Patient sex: M
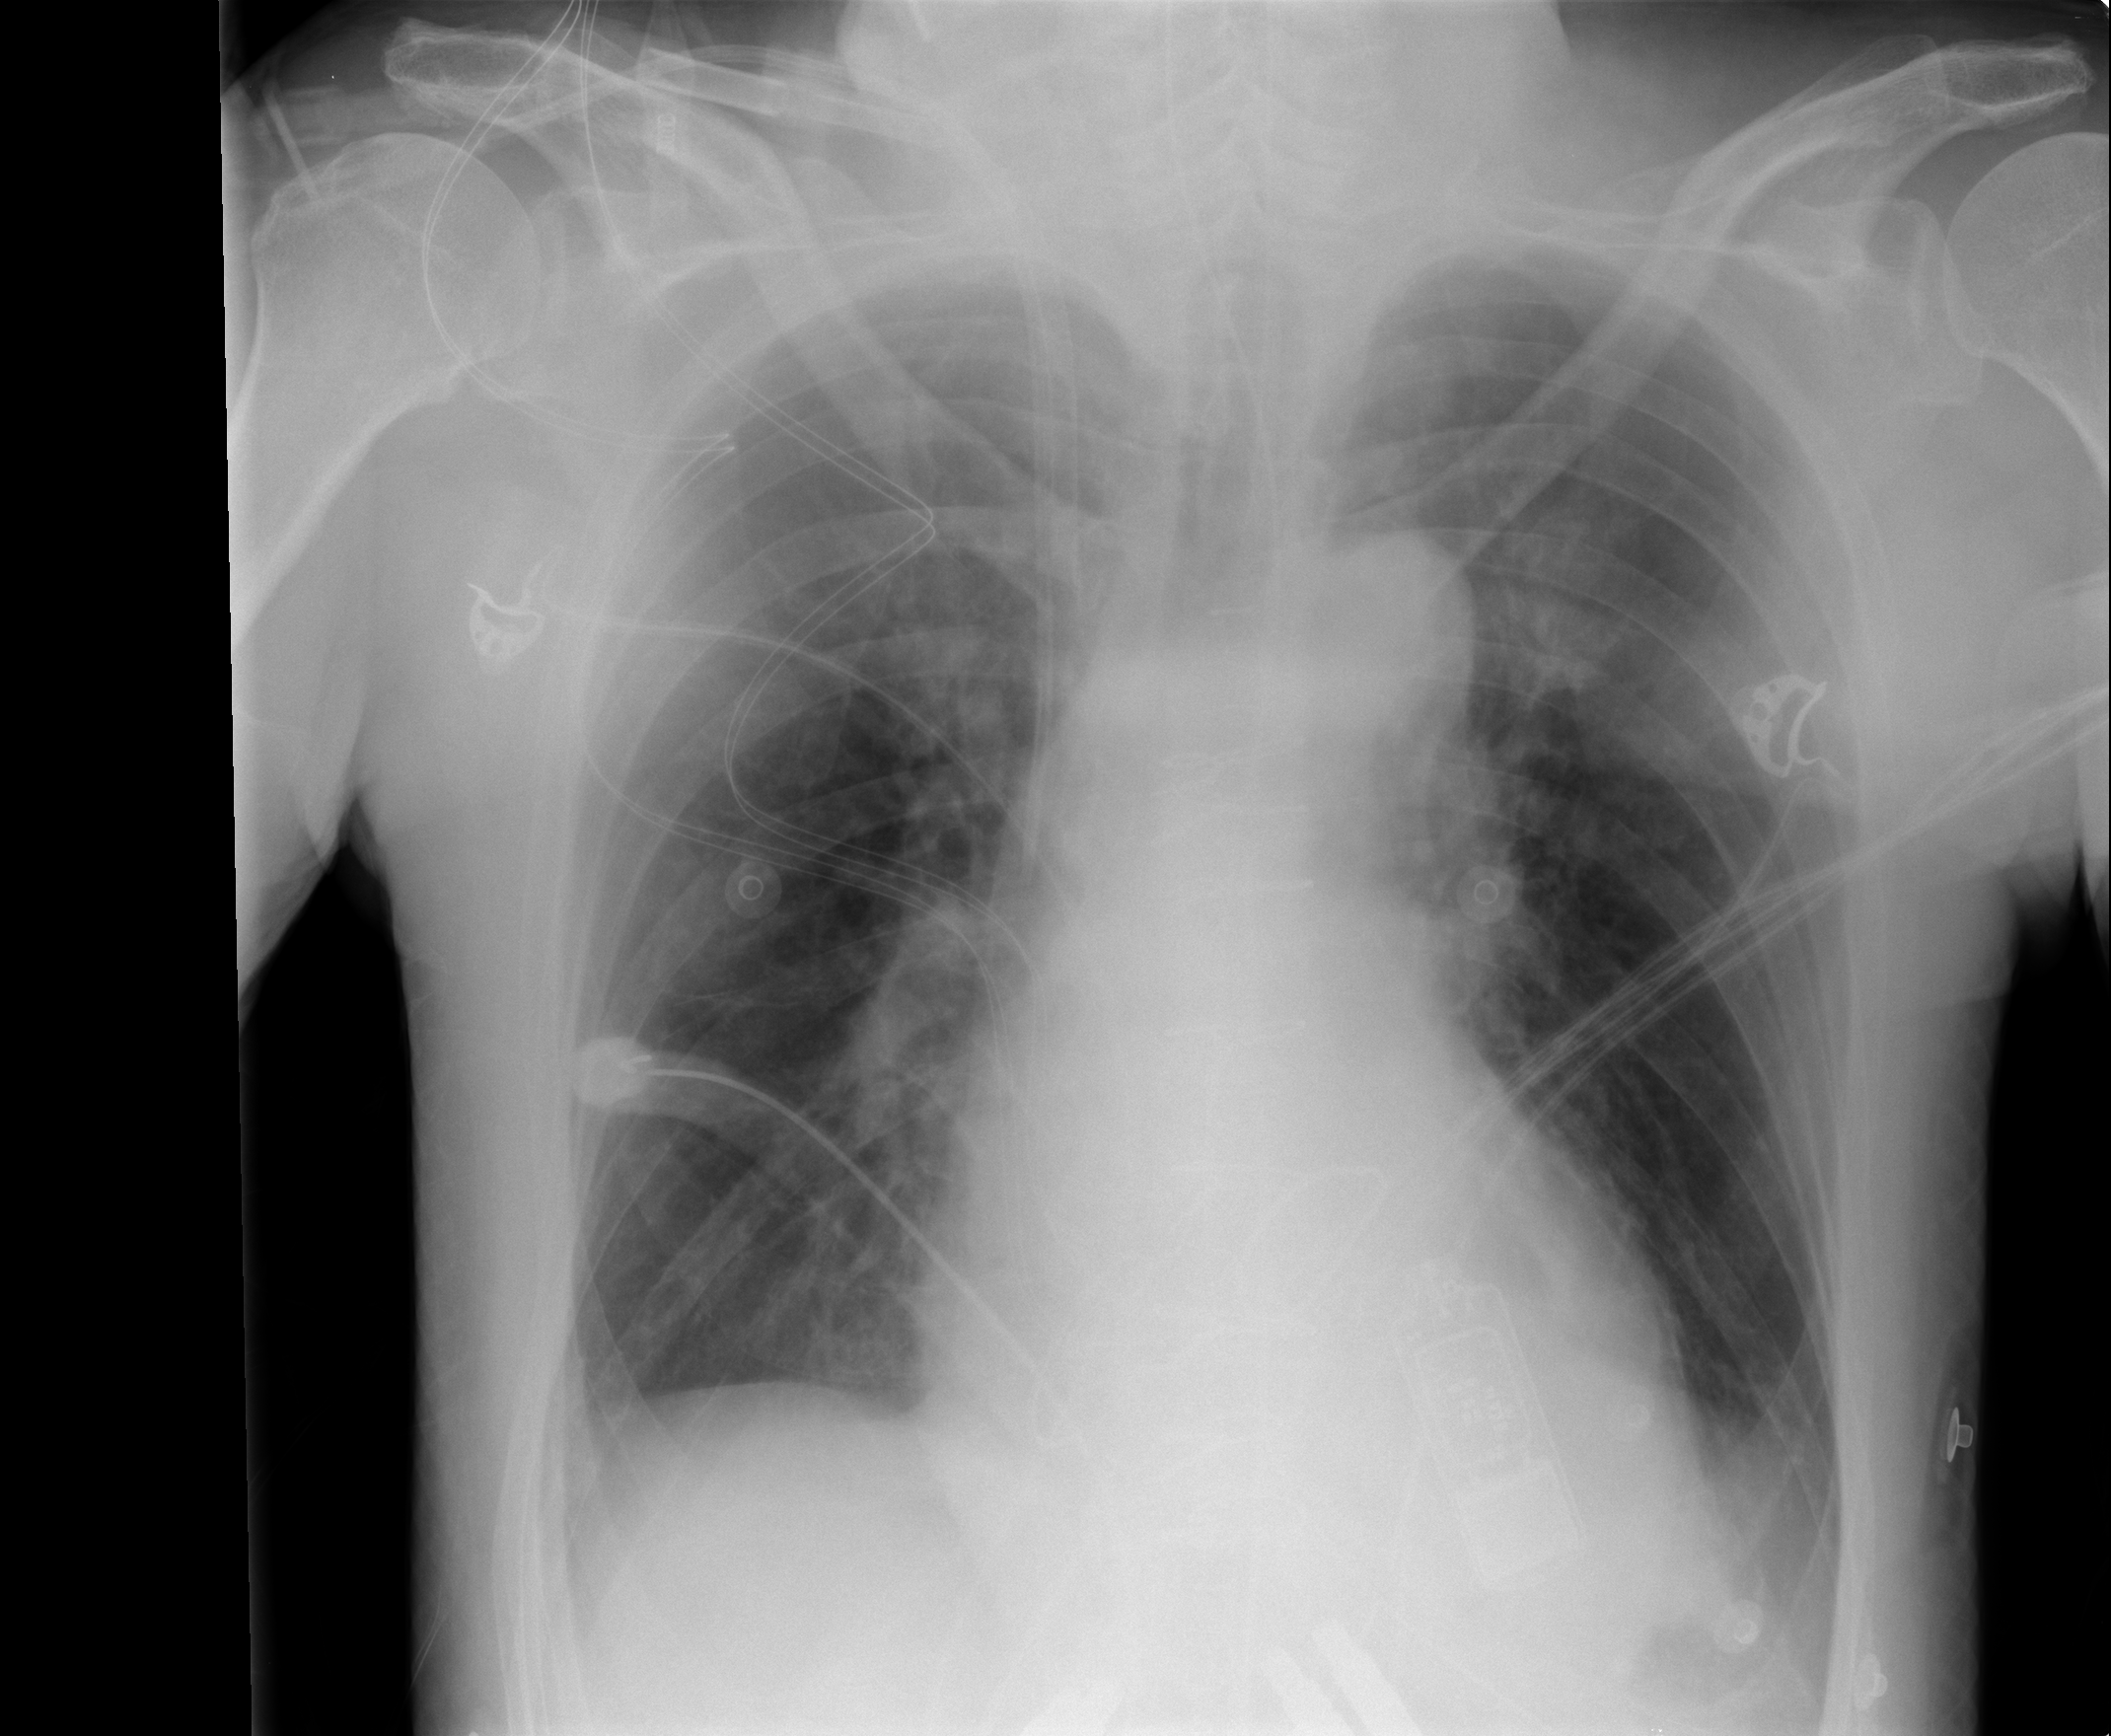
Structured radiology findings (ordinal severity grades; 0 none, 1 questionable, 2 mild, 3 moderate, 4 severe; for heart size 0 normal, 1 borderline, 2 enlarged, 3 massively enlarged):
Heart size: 2
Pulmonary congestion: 2
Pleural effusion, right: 2
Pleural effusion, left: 2
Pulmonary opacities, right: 0
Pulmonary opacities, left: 0
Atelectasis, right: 1
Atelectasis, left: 1